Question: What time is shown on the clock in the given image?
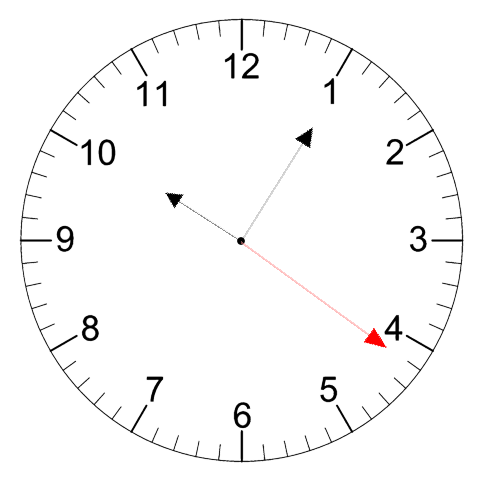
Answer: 10:05:21